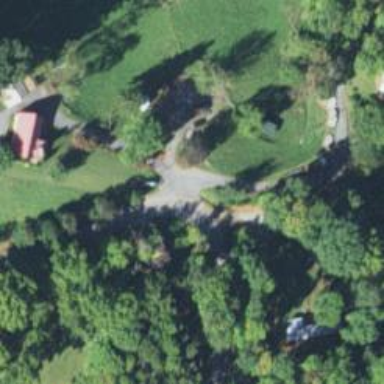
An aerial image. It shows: Driveway.